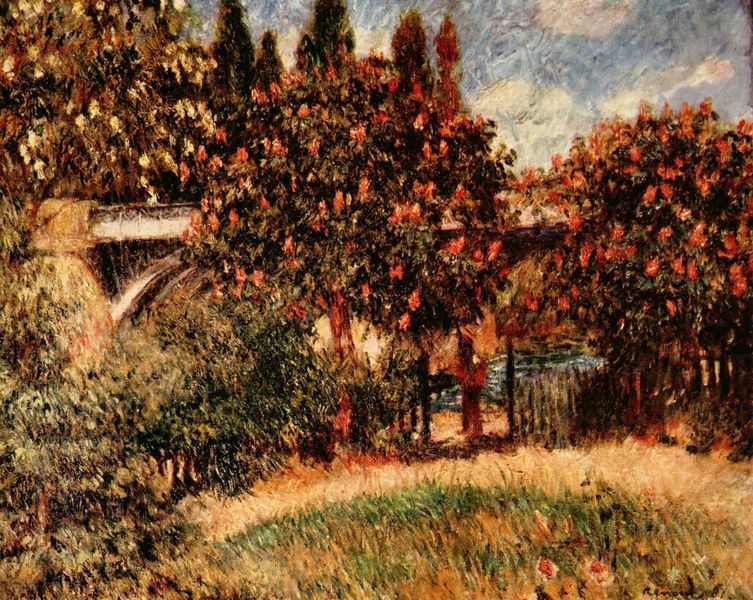
Titel: Eisenbahnbrücke von Chatou (Die rosafarbenen Kastanienbäume)
Künstler: Pierre Auguste Renoir
Standort: Paris
Institution: Musée d'Orsay
Schlagwörter: baum, blau, blätter, gemälde, himmel, laub, mann, schatten, wasser, weiß, wolken, bäume, fluss, gelb, grün, impressionismus, landschaft, ocker, see, teich, blumen, braun, bunt, frankreich, hell, holz, licht, orange, renoir, tür, blüte, blüten, gras, park, rasen, rot, weg, wiese, wolke, zaun, mensch, stein, öl, bach, gräser, natur, pappeln, stamm, brücke, busch, büsche, gebüsch, sonne, sträucher, gold, pflanze, wald, weiher, frucht, garten, zypressen, äpfel, sommer, wellen, bogen, pointilismus, getreide, heu, hitze, herbst, lattenzaun, stämme, monet, baumkrone, frühling, tor, blühen, lichtung, ölmalerei, pinselduktus, hubi, tümpel, hain, kastanie, apfelbaum, fröhlich, aquädukt, wasserrad, obstgarten, bauwerk, pilz, kastanien, himmer, baumblüte, wolcke, eingewachsen, baumblüten, blühende bäume, sonnenscheim, impresisonismus, bahnschiene, garten brücke